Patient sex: F
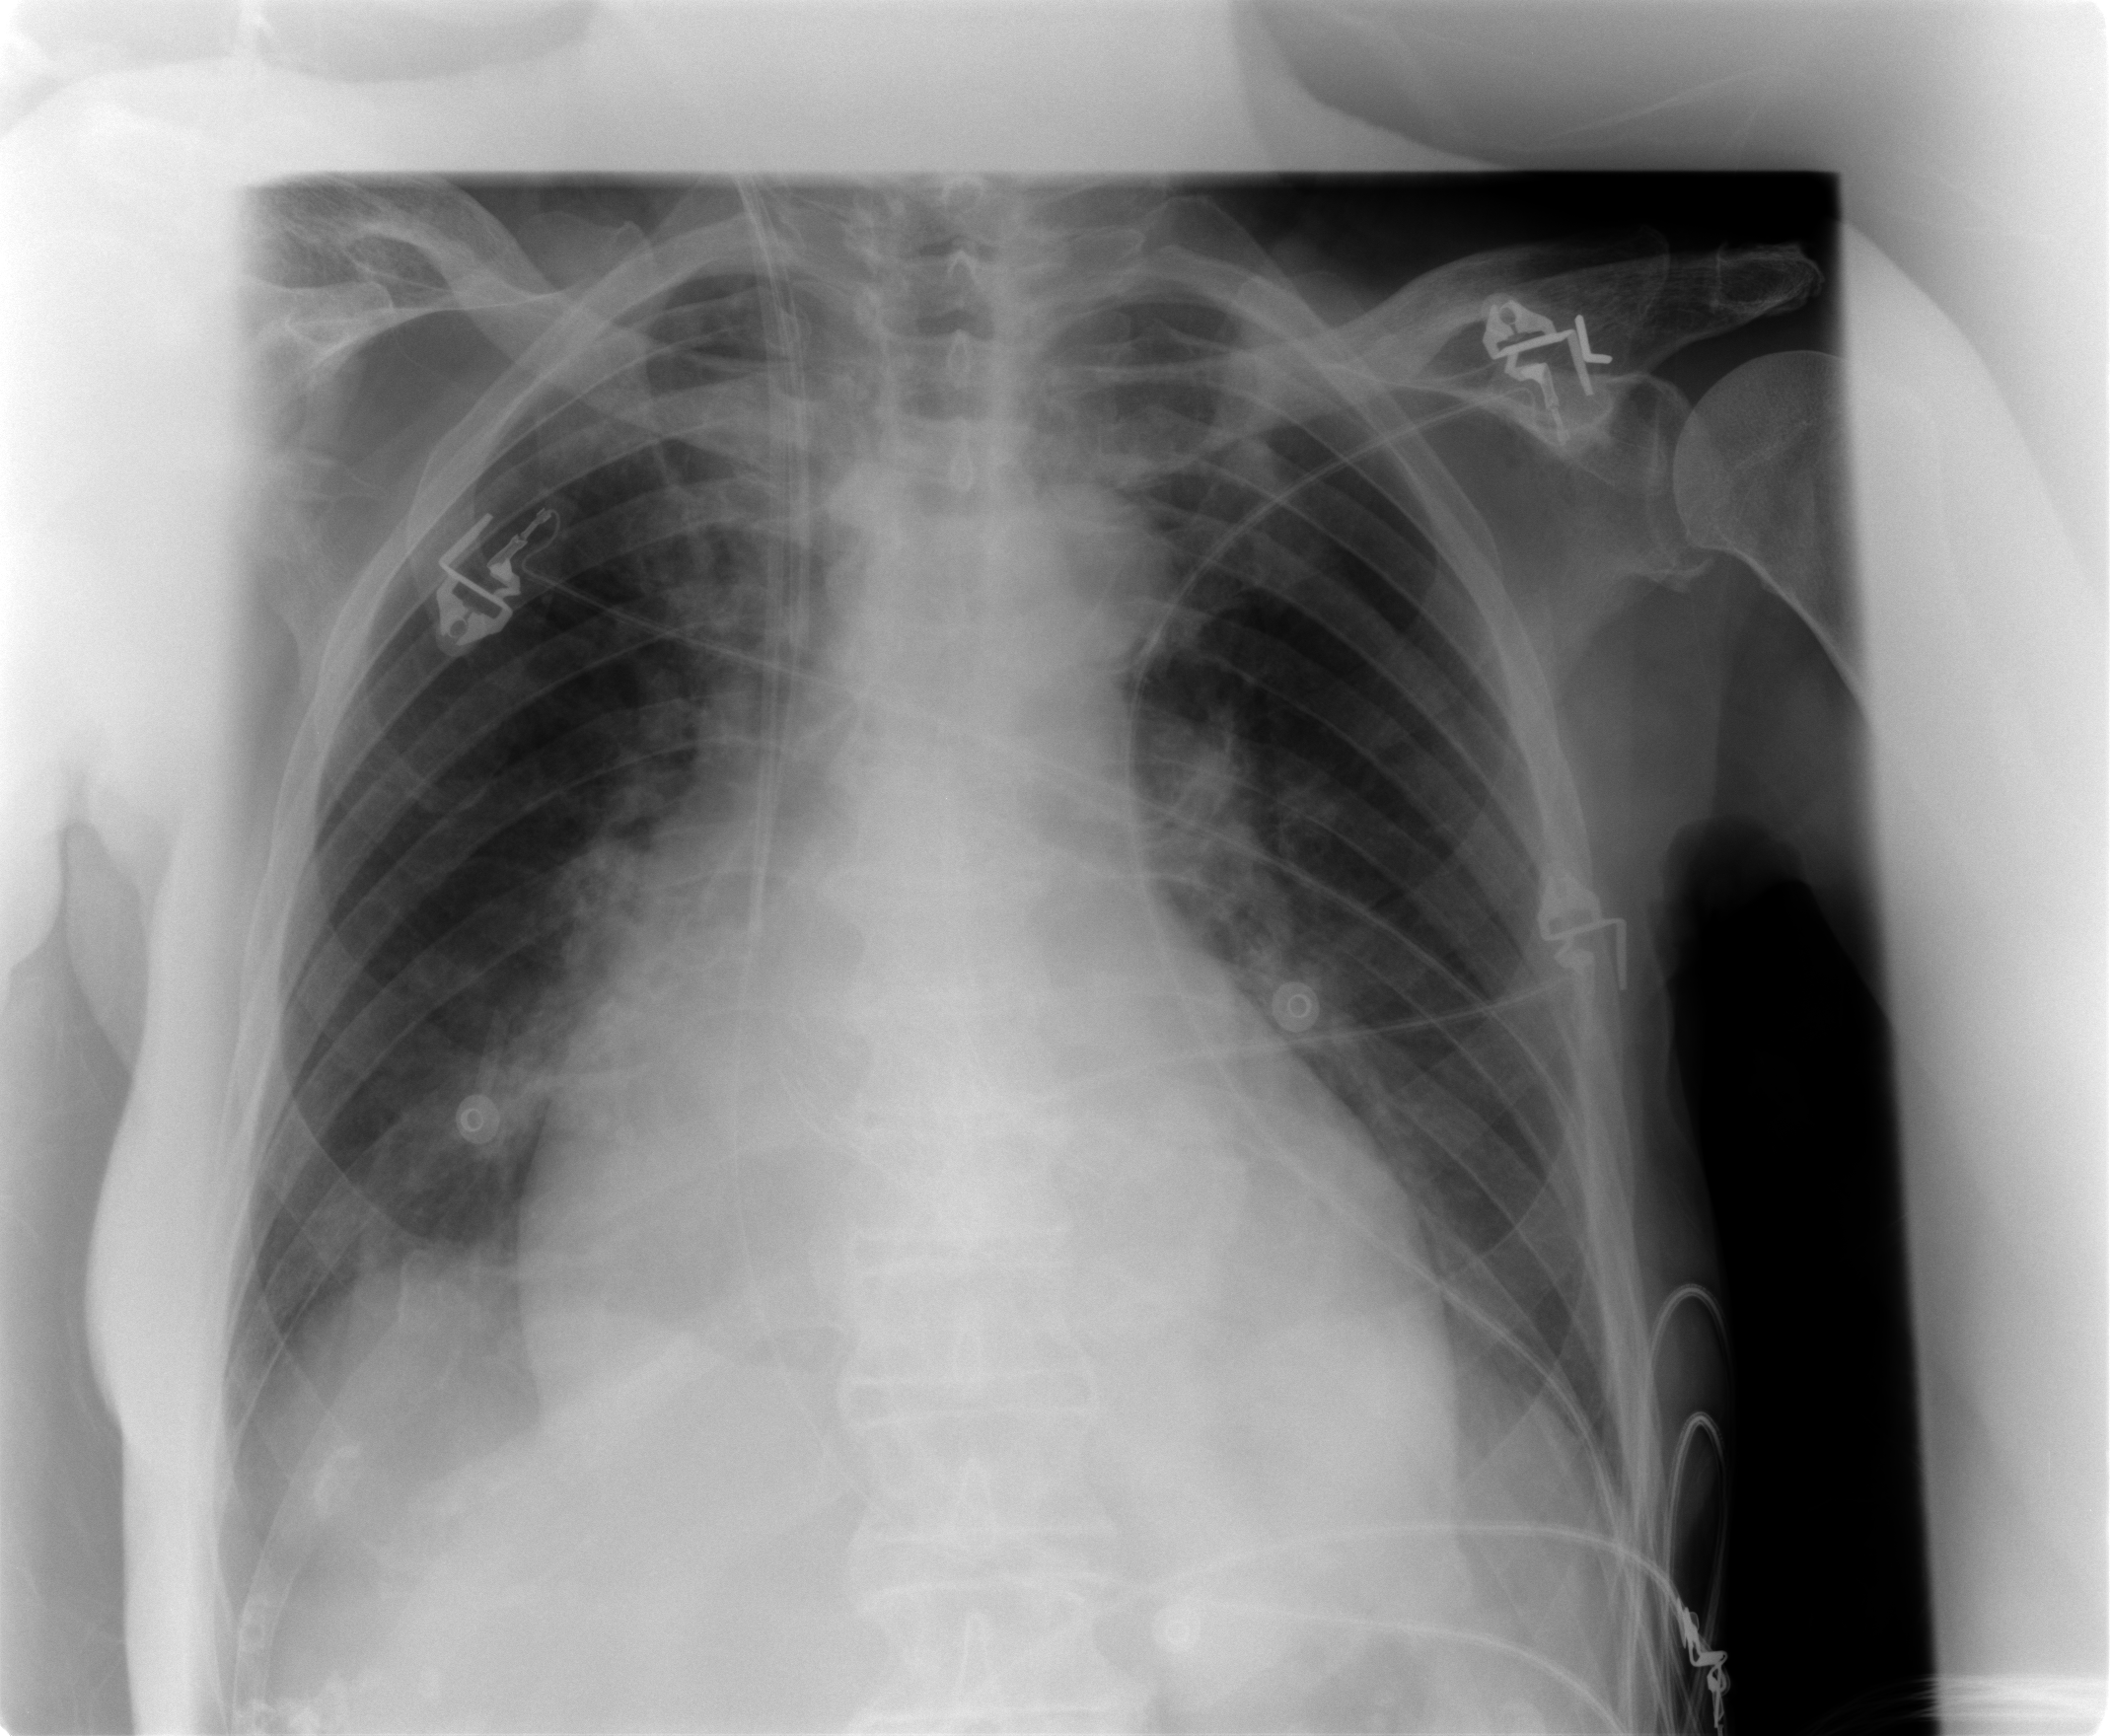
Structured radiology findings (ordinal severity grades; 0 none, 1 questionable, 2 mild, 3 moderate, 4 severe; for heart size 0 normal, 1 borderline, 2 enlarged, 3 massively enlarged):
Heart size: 2
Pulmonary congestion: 1
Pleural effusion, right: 0
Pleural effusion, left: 0
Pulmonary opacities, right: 0
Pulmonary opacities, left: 0
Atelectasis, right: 2
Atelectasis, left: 2